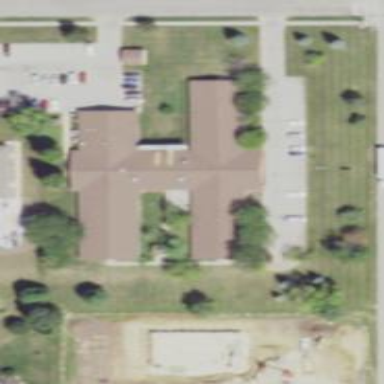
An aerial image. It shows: Nursing home.